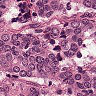
Metastatic tissue present: yes